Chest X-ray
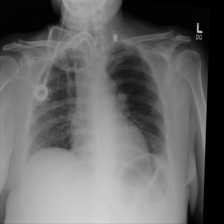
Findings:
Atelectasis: negative
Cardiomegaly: negative
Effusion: negative
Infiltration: negative
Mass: negative
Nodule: negative
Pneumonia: negative
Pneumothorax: negative
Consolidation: negative
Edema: negative
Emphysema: negative
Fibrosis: negative
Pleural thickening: negative
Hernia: negative